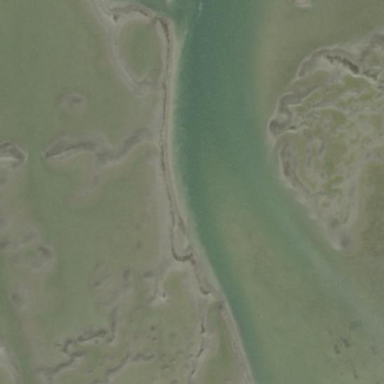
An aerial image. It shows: Tidalflat wetland in natural setting.